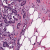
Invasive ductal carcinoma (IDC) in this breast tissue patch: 1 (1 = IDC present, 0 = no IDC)